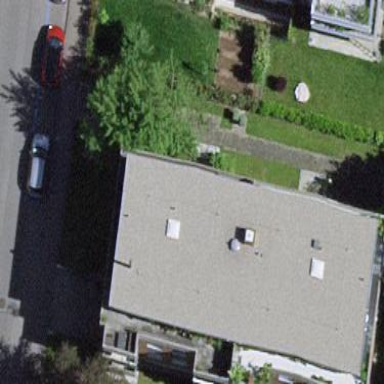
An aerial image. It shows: Building.